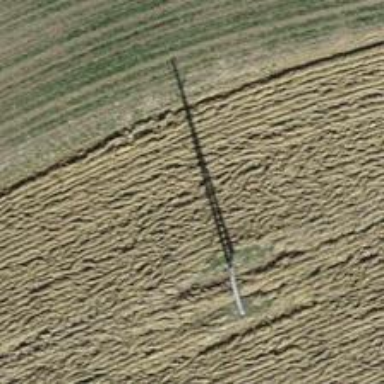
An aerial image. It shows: Power pole.